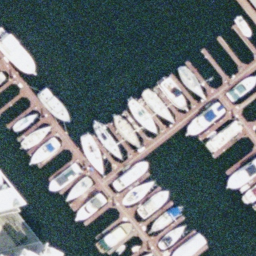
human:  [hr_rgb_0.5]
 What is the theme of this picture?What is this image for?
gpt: harbor